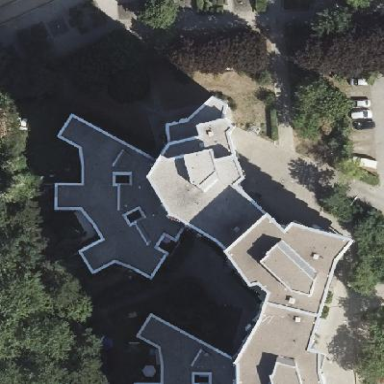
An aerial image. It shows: Flat-roofed residential building with white facade.